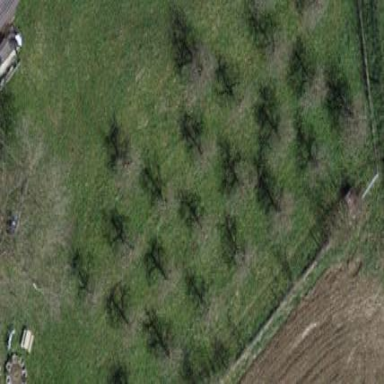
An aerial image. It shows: Orchard.